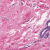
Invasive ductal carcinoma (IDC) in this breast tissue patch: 0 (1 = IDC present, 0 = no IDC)